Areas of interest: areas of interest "Park and greenspace"
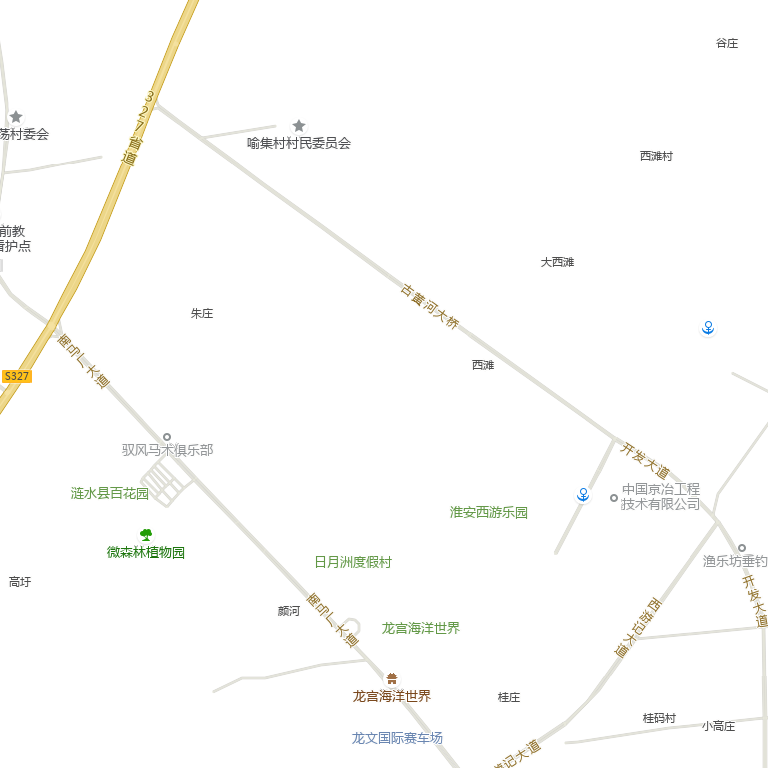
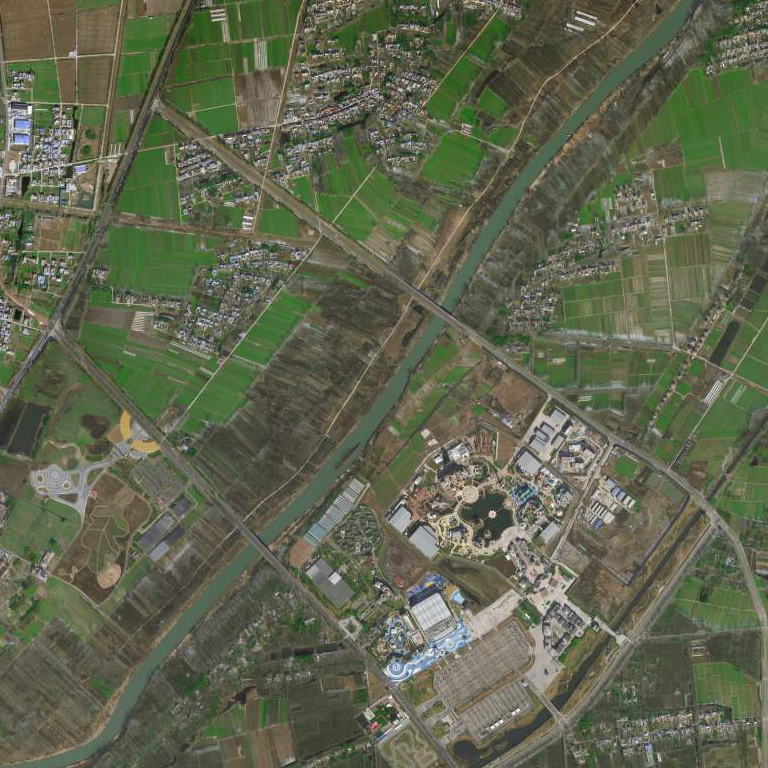